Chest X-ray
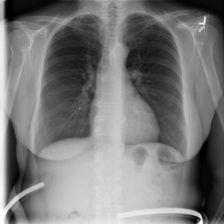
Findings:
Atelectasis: negative
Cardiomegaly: negative
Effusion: negative
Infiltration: negative
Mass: negative
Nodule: negative
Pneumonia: negative
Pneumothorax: negative
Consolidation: negative
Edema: negative
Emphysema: negative
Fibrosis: negative
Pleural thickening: negative
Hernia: negative